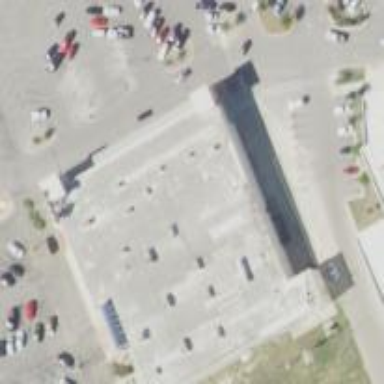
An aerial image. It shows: Retail building.